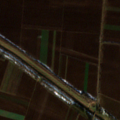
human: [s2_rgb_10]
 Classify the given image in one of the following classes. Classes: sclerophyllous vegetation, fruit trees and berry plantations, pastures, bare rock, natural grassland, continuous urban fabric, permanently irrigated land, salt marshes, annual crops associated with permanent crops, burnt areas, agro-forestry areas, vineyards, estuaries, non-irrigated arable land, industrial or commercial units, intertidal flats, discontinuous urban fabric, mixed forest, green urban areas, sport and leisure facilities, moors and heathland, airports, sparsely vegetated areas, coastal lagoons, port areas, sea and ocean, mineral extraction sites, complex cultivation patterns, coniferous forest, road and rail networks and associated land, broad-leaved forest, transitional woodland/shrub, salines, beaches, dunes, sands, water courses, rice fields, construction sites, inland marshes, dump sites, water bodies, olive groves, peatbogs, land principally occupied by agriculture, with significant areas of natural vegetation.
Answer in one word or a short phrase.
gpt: non-irrigated arable land, water courses